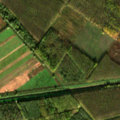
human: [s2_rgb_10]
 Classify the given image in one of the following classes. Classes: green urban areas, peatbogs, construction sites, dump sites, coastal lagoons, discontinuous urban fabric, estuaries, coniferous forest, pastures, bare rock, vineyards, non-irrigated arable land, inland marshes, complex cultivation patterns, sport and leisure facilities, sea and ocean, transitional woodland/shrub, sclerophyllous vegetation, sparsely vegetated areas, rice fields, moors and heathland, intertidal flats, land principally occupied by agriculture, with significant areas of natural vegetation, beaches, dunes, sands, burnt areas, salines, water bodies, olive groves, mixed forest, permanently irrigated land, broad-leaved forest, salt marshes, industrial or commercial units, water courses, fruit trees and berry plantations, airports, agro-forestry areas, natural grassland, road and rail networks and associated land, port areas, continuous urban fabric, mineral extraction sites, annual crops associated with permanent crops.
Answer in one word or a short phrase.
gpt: non-irrigated arable land, broad-leaved forest, transitional woodland/shrub, water courses